Question: I am trying to remove the green background of this image using Magick.Net but I'm kind of stuck.
I have tried the following:
'''
var image = new MagickImage("test.jpg");
image.ColorFuzz = new Percentage(20);
image.TransparentChroma(new MagickColor("#0F562A"), new MagickColor("#43B788"));
image.Write("test_result.jpg");
'''
But I don't see any differences between 'test.jpg' and 'test_result.jpg'. The colors that I have chosen for low and high may not be the best choices but my strategy has been to choose a "light green" and a "dark green" from the image with a color picker (lacking the knowledge of what else to do).
I can't find any useful examples of how to use the 'TransparentChroma' method so I might be on a wrong track here.

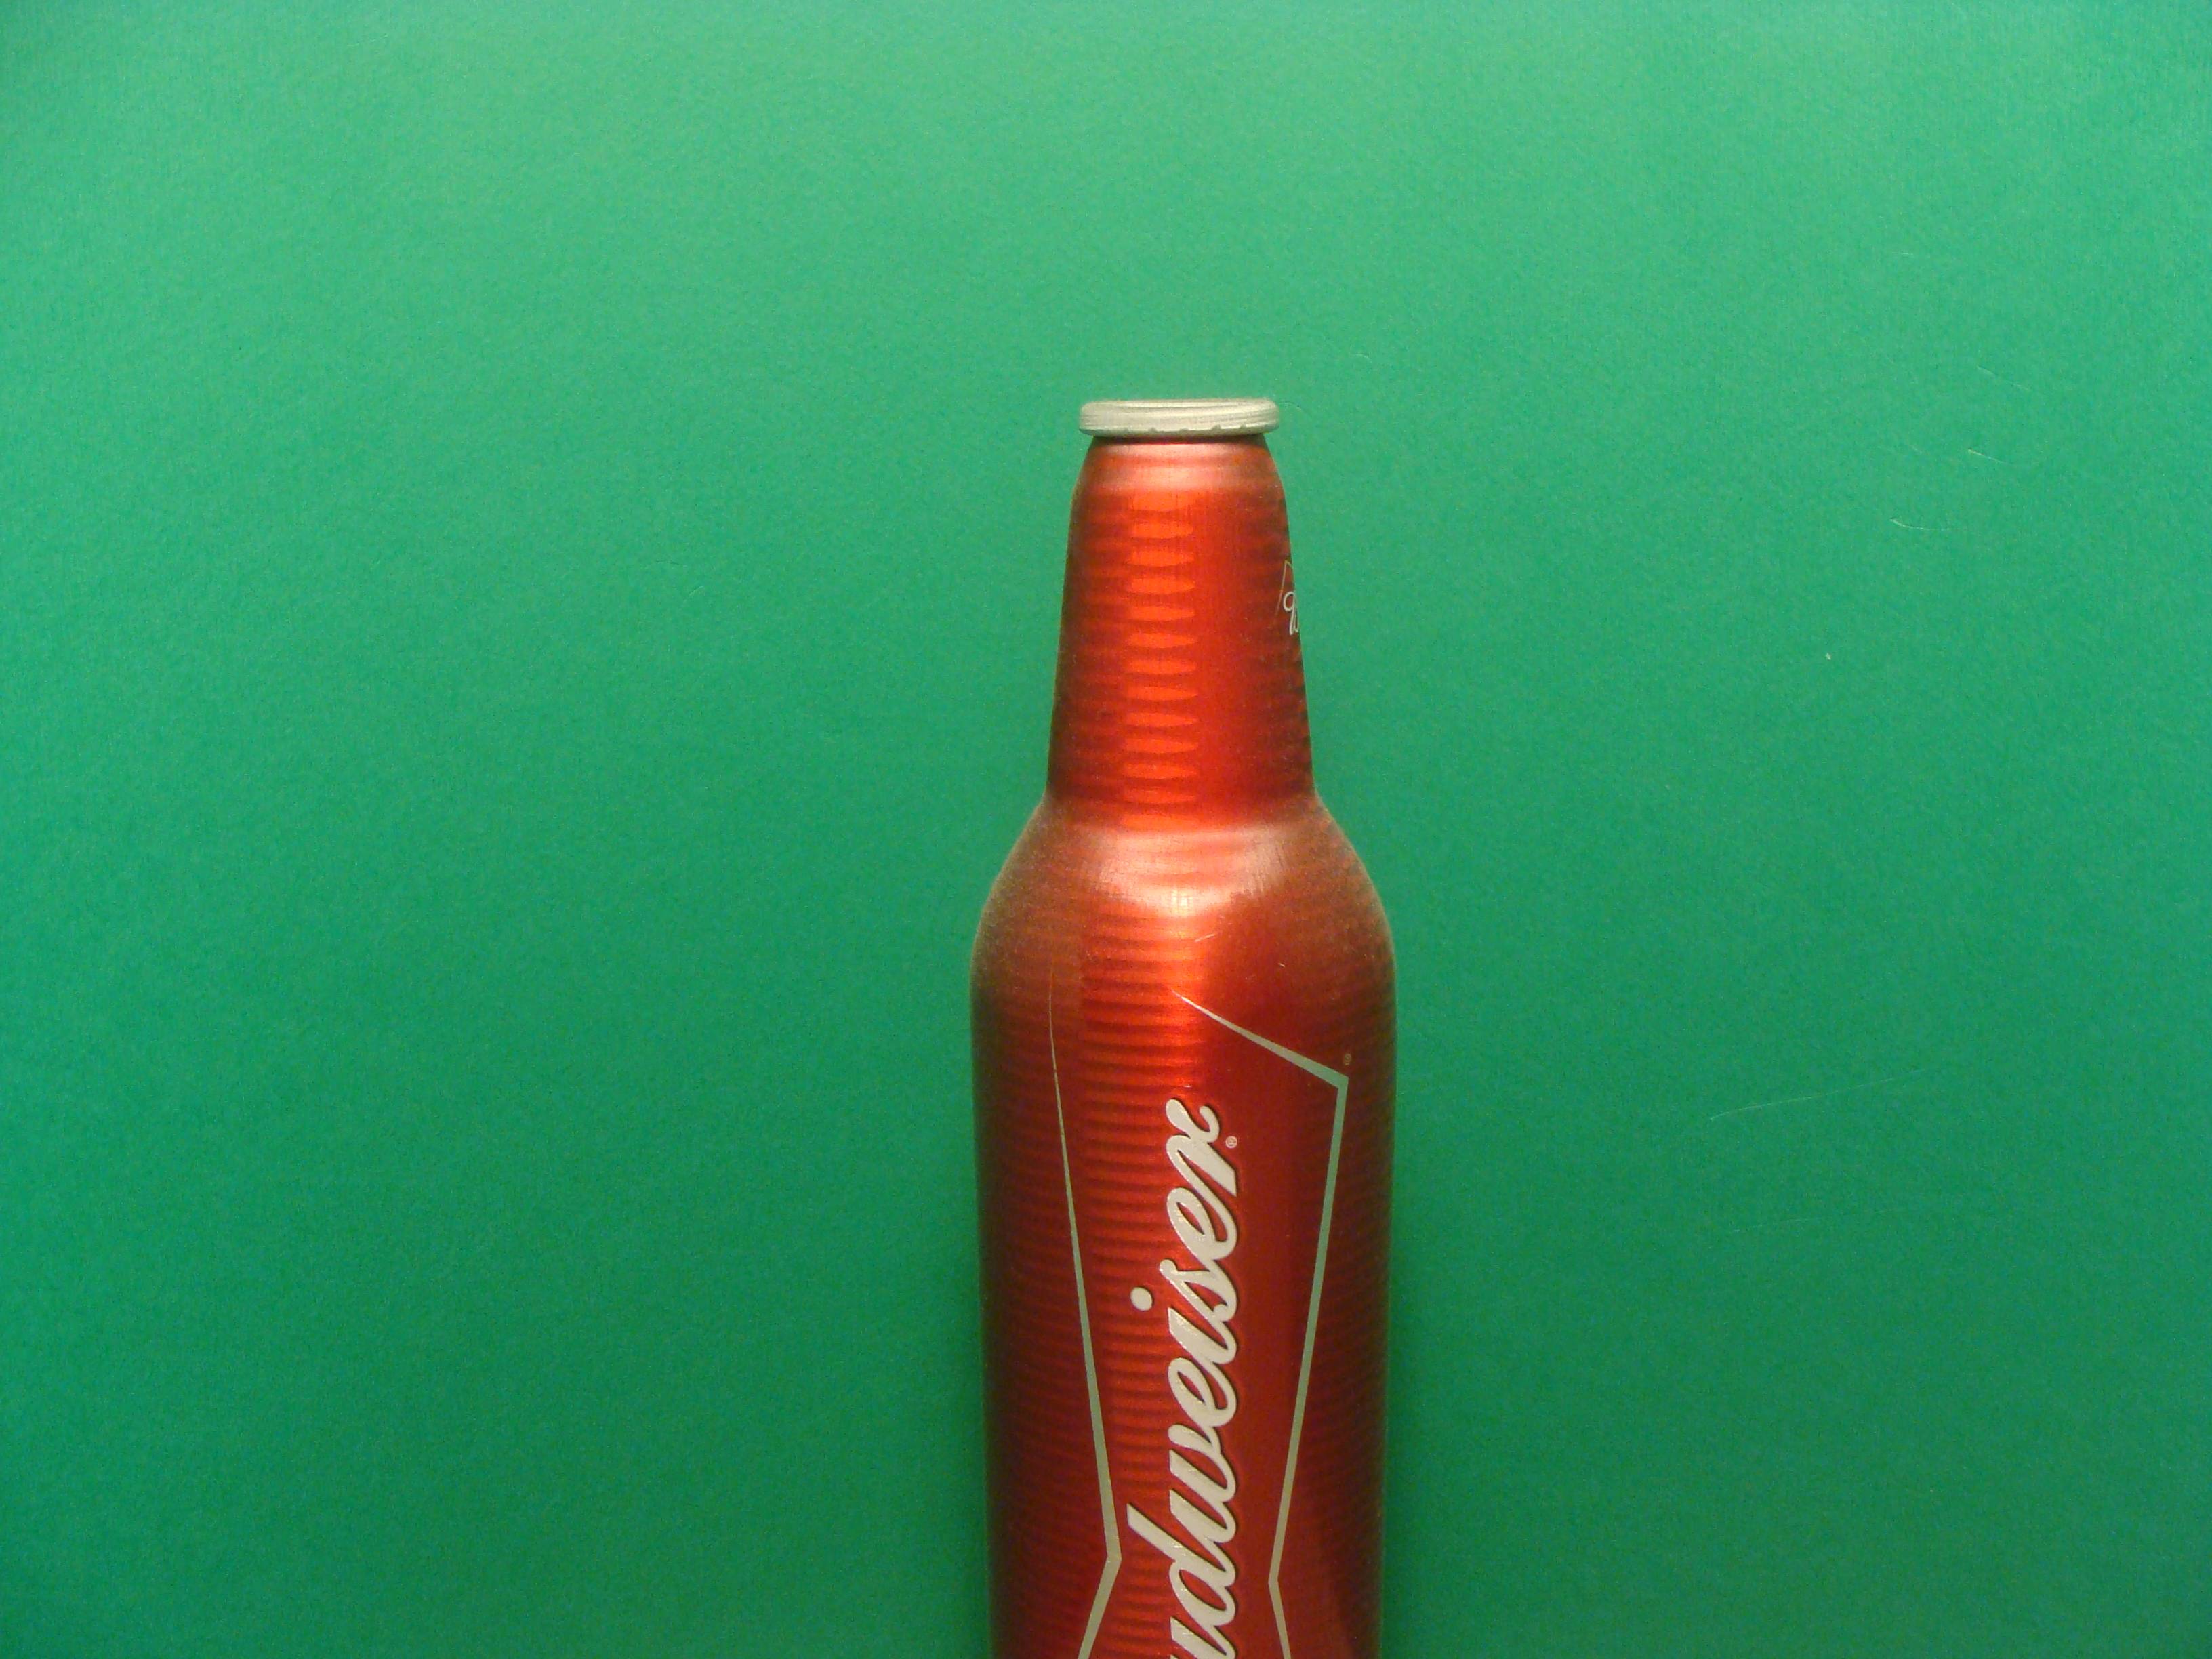
Answer: The TransparentChroma method makes all the pixels between the low and high color transparent. But your output image is a JPEG that does not have an alpha channel. You will have to save your image as a PNG or another format that supports transparency to see the correct image.
You will also have to play a bit more with the low and high value because this is the output image: